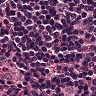
Metastatic tissue present: yes